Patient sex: F
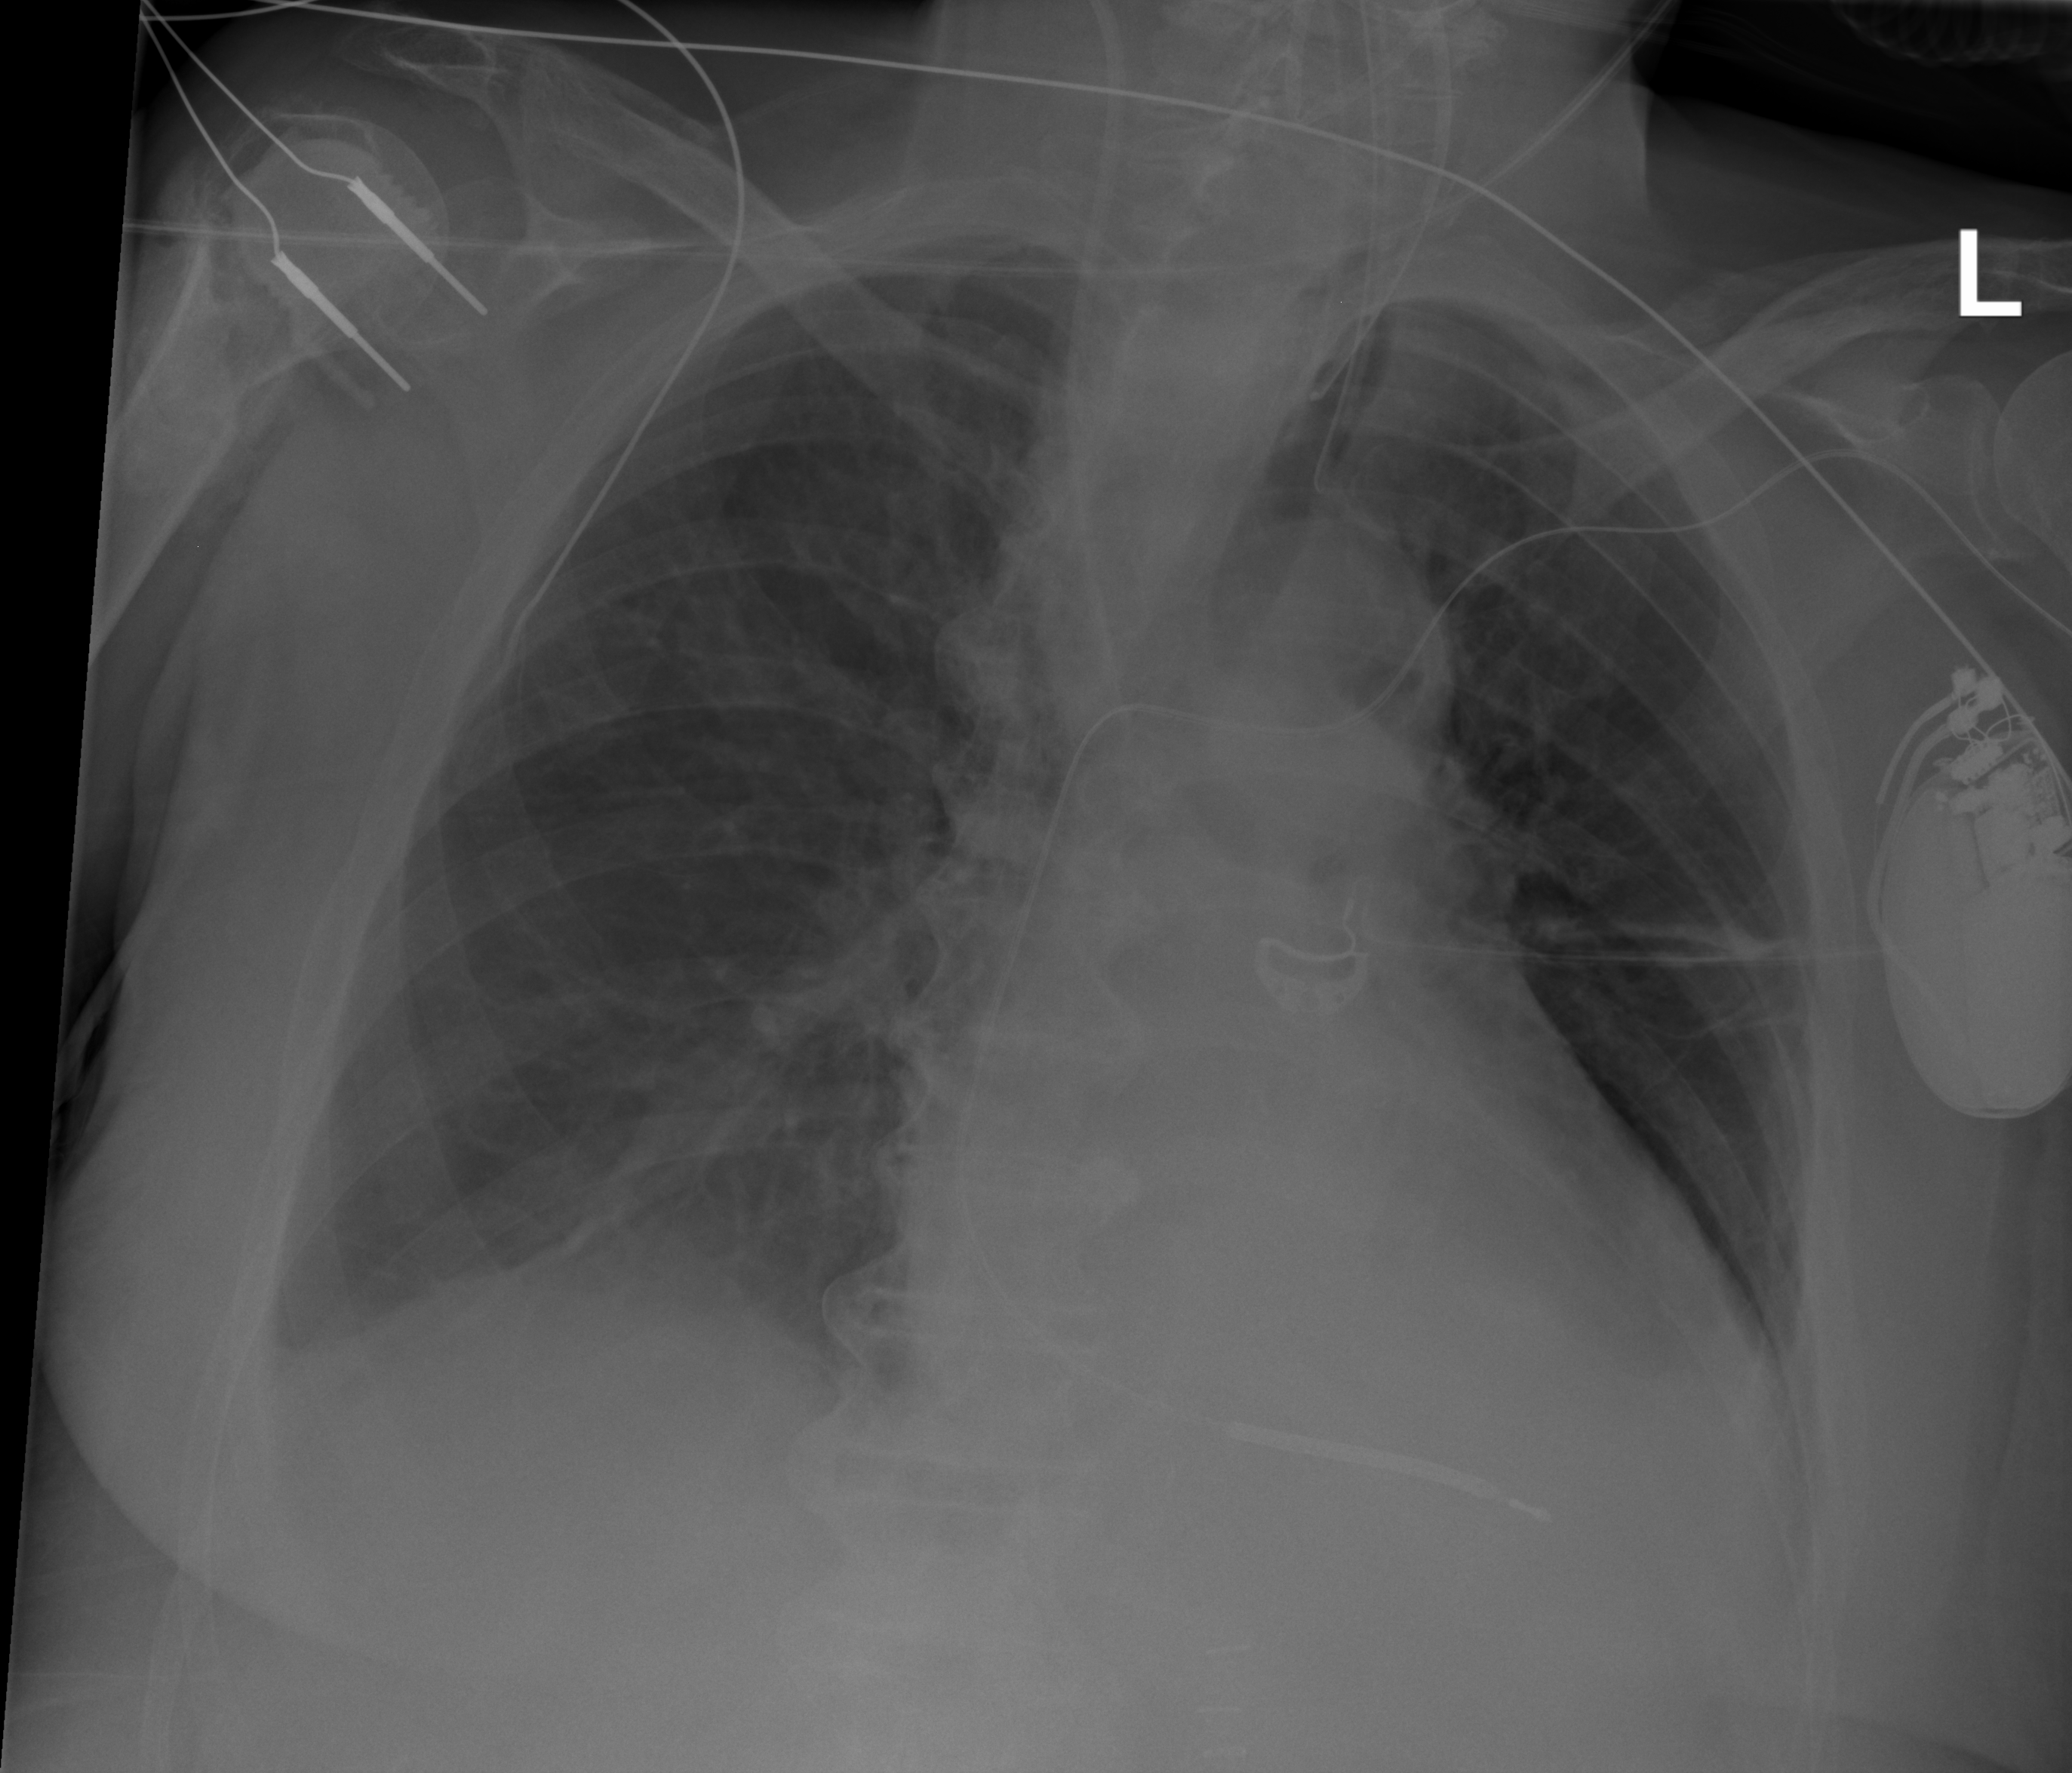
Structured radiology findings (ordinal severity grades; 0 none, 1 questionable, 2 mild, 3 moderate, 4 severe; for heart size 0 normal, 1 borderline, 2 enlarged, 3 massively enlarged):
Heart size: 2
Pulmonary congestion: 2
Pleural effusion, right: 2
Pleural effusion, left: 2
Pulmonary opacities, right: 0
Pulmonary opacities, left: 0
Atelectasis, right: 2
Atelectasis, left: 2